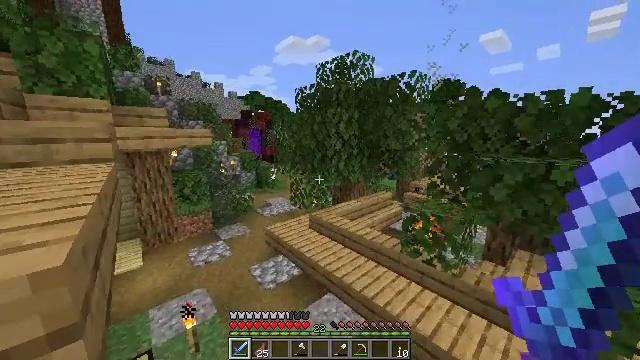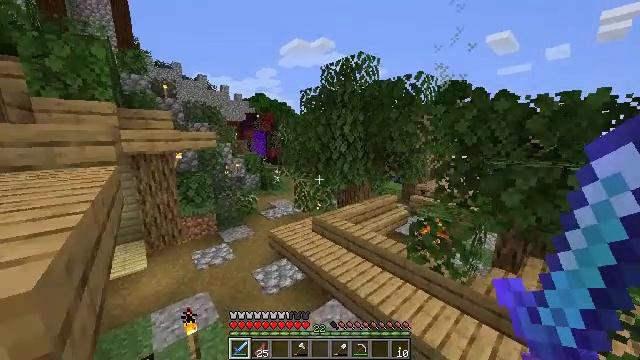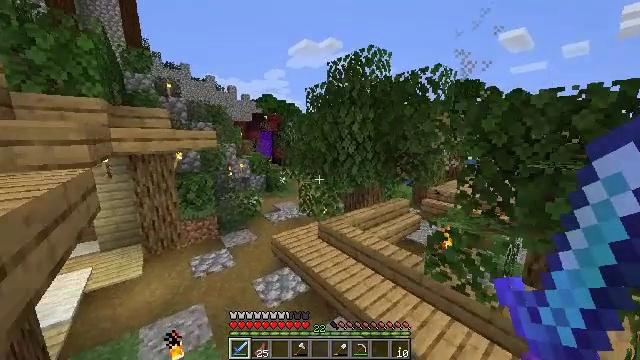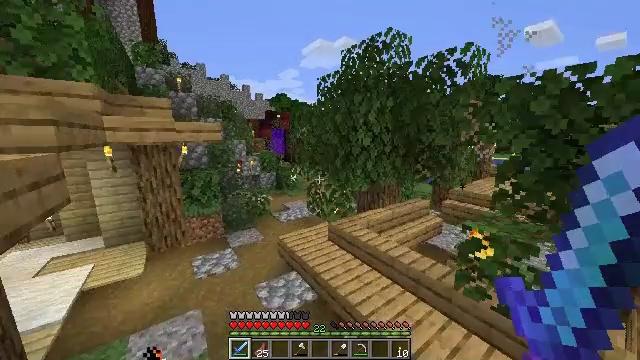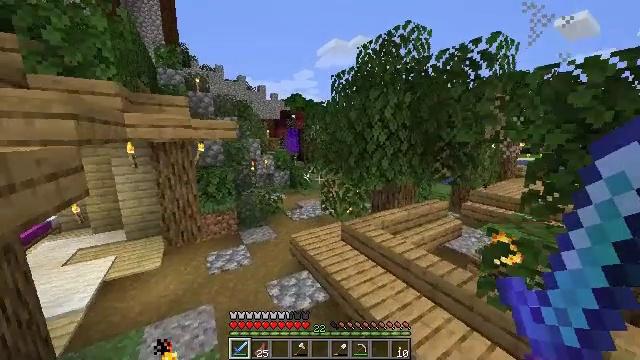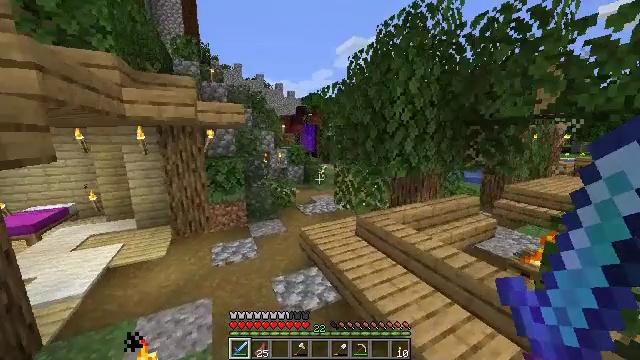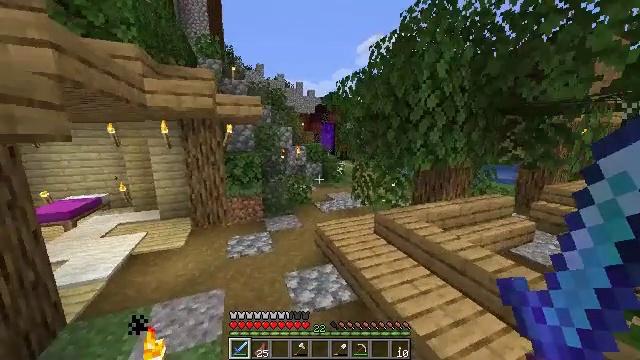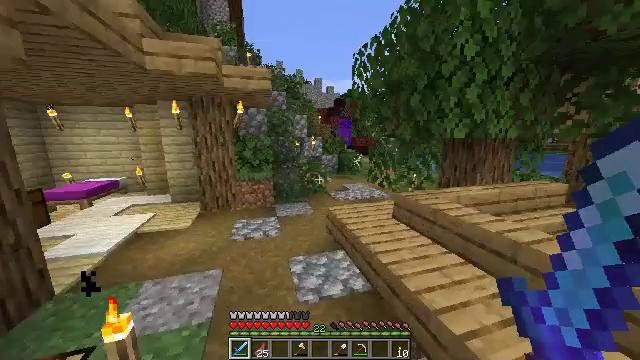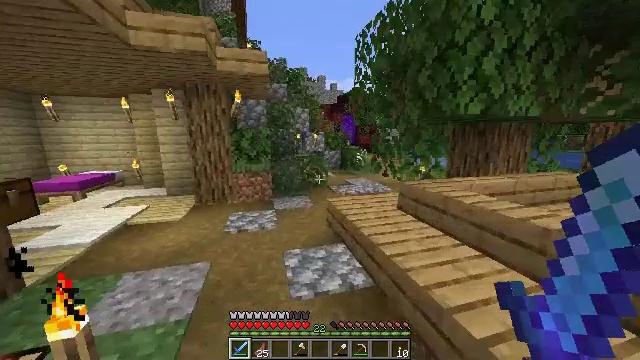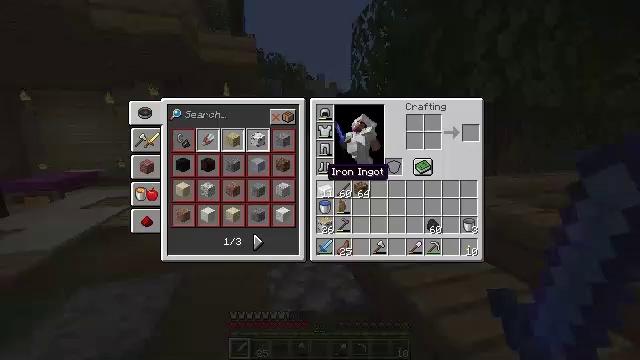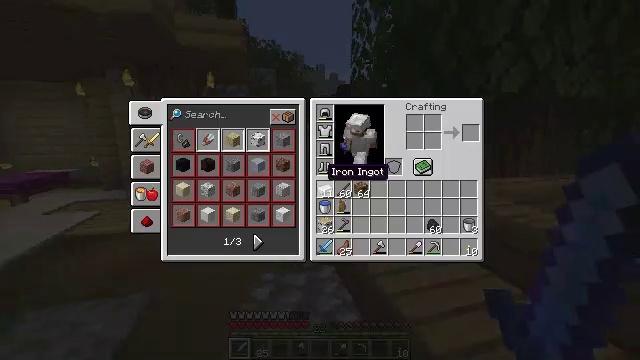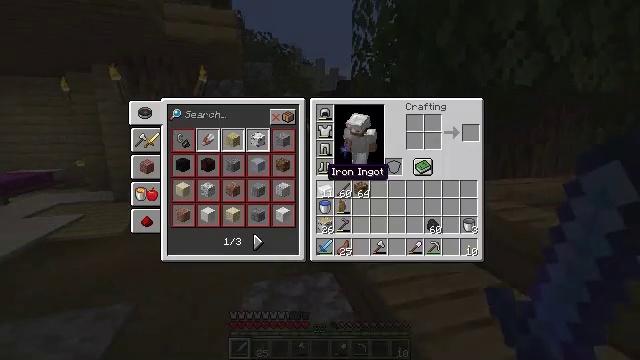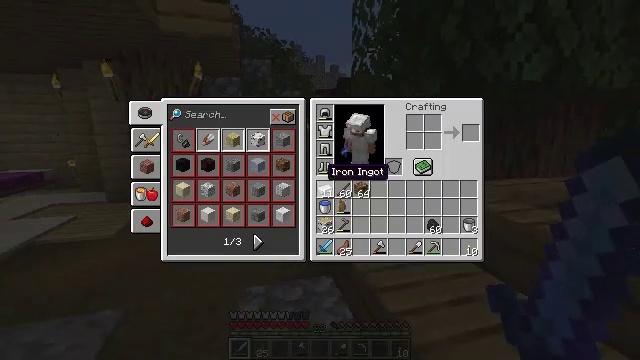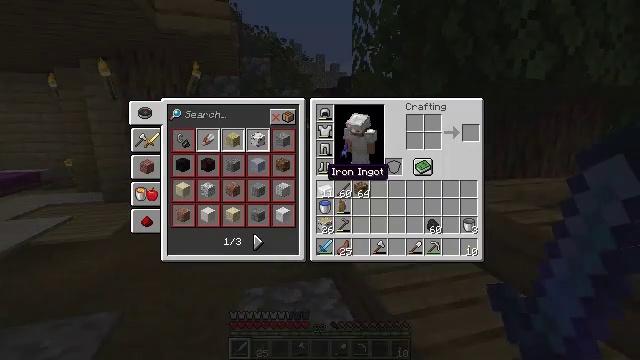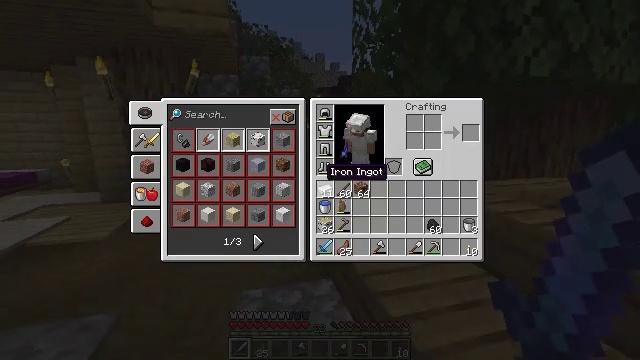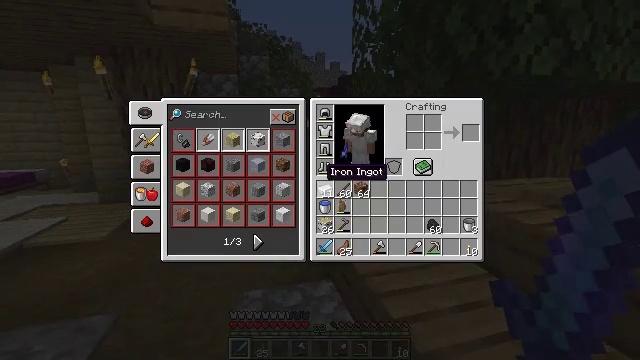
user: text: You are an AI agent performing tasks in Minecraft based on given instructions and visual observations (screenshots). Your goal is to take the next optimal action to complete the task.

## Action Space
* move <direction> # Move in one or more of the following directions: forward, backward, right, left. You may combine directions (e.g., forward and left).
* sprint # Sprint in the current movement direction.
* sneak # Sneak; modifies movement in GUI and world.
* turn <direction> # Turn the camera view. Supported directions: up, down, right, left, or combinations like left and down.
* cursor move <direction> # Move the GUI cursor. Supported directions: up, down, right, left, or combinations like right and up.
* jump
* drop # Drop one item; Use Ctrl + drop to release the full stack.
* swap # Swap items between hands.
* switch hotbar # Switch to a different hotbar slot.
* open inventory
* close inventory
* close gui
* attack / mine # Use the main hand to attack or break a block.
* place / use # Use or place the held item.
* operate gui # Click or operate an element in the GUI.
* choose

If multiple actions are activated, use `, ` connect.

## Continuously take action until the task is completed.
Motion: motion action
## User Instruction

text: Harvest nether wart blocks for resources.
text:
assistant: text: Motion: move forward, turn left
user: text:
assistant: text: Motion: move forward, turn left
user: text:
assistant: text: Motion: move forward, turn left
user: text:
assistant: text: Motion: move forward, turn left
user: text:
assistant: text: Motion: move forward, turn left
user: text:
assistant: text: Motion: move forward, turn left
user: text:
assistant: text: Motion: move forward, turn left
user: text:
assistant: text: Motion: move forward, turn left
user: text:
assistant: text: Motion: move forward, open inventory
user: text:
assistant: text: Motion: move forward, open inventory
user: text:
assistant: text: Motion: open inventory
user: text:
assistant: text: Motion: open inventory
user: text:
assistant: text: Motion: no_op
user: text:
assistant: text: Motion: no_op
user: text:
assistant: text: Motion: no_op
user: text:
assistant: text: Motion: sneak
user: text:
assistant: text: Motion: sneak, cursor move down
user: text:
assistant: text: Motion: sneak, cursor move right
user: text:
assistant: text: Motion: sneak, cursor move right
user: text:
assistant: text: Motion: sneak, cursor move right and down
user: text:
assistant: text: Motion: sneak
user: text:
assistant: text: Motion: sneak
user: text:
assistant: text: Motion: sneak
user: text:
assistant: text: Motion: sneak
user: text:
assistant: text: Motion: sneak
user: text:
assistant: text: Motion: sneak
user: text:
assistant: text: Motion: sneak
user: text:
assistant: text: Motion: sneak
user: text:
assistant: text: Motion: sneak, operate gui
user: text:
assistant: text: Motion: sneak, operate gui